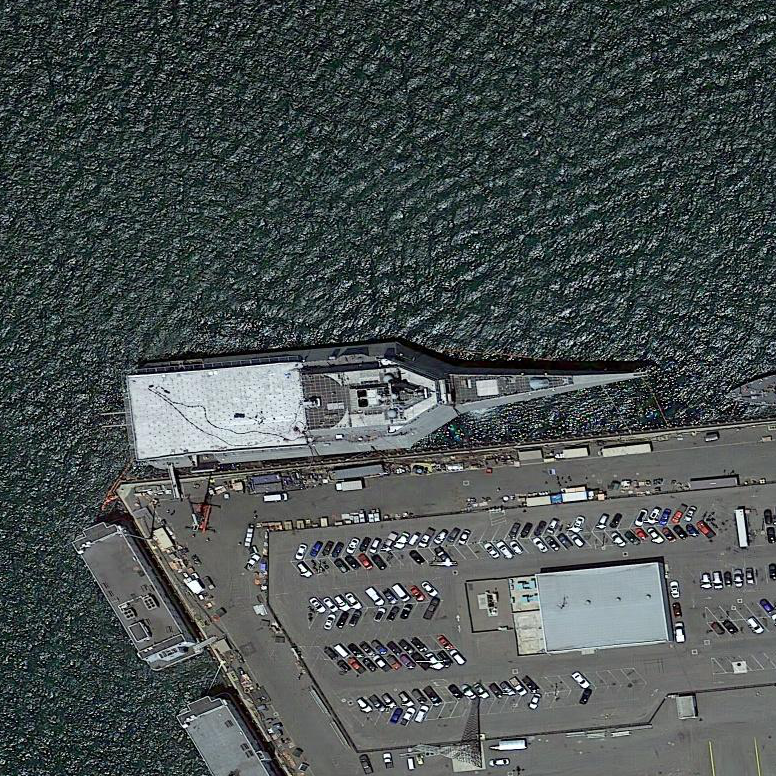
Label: Independence-class_combat_ship